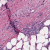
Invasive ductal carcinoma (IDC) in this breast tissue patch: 1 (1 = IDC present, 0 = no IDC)